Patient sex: M
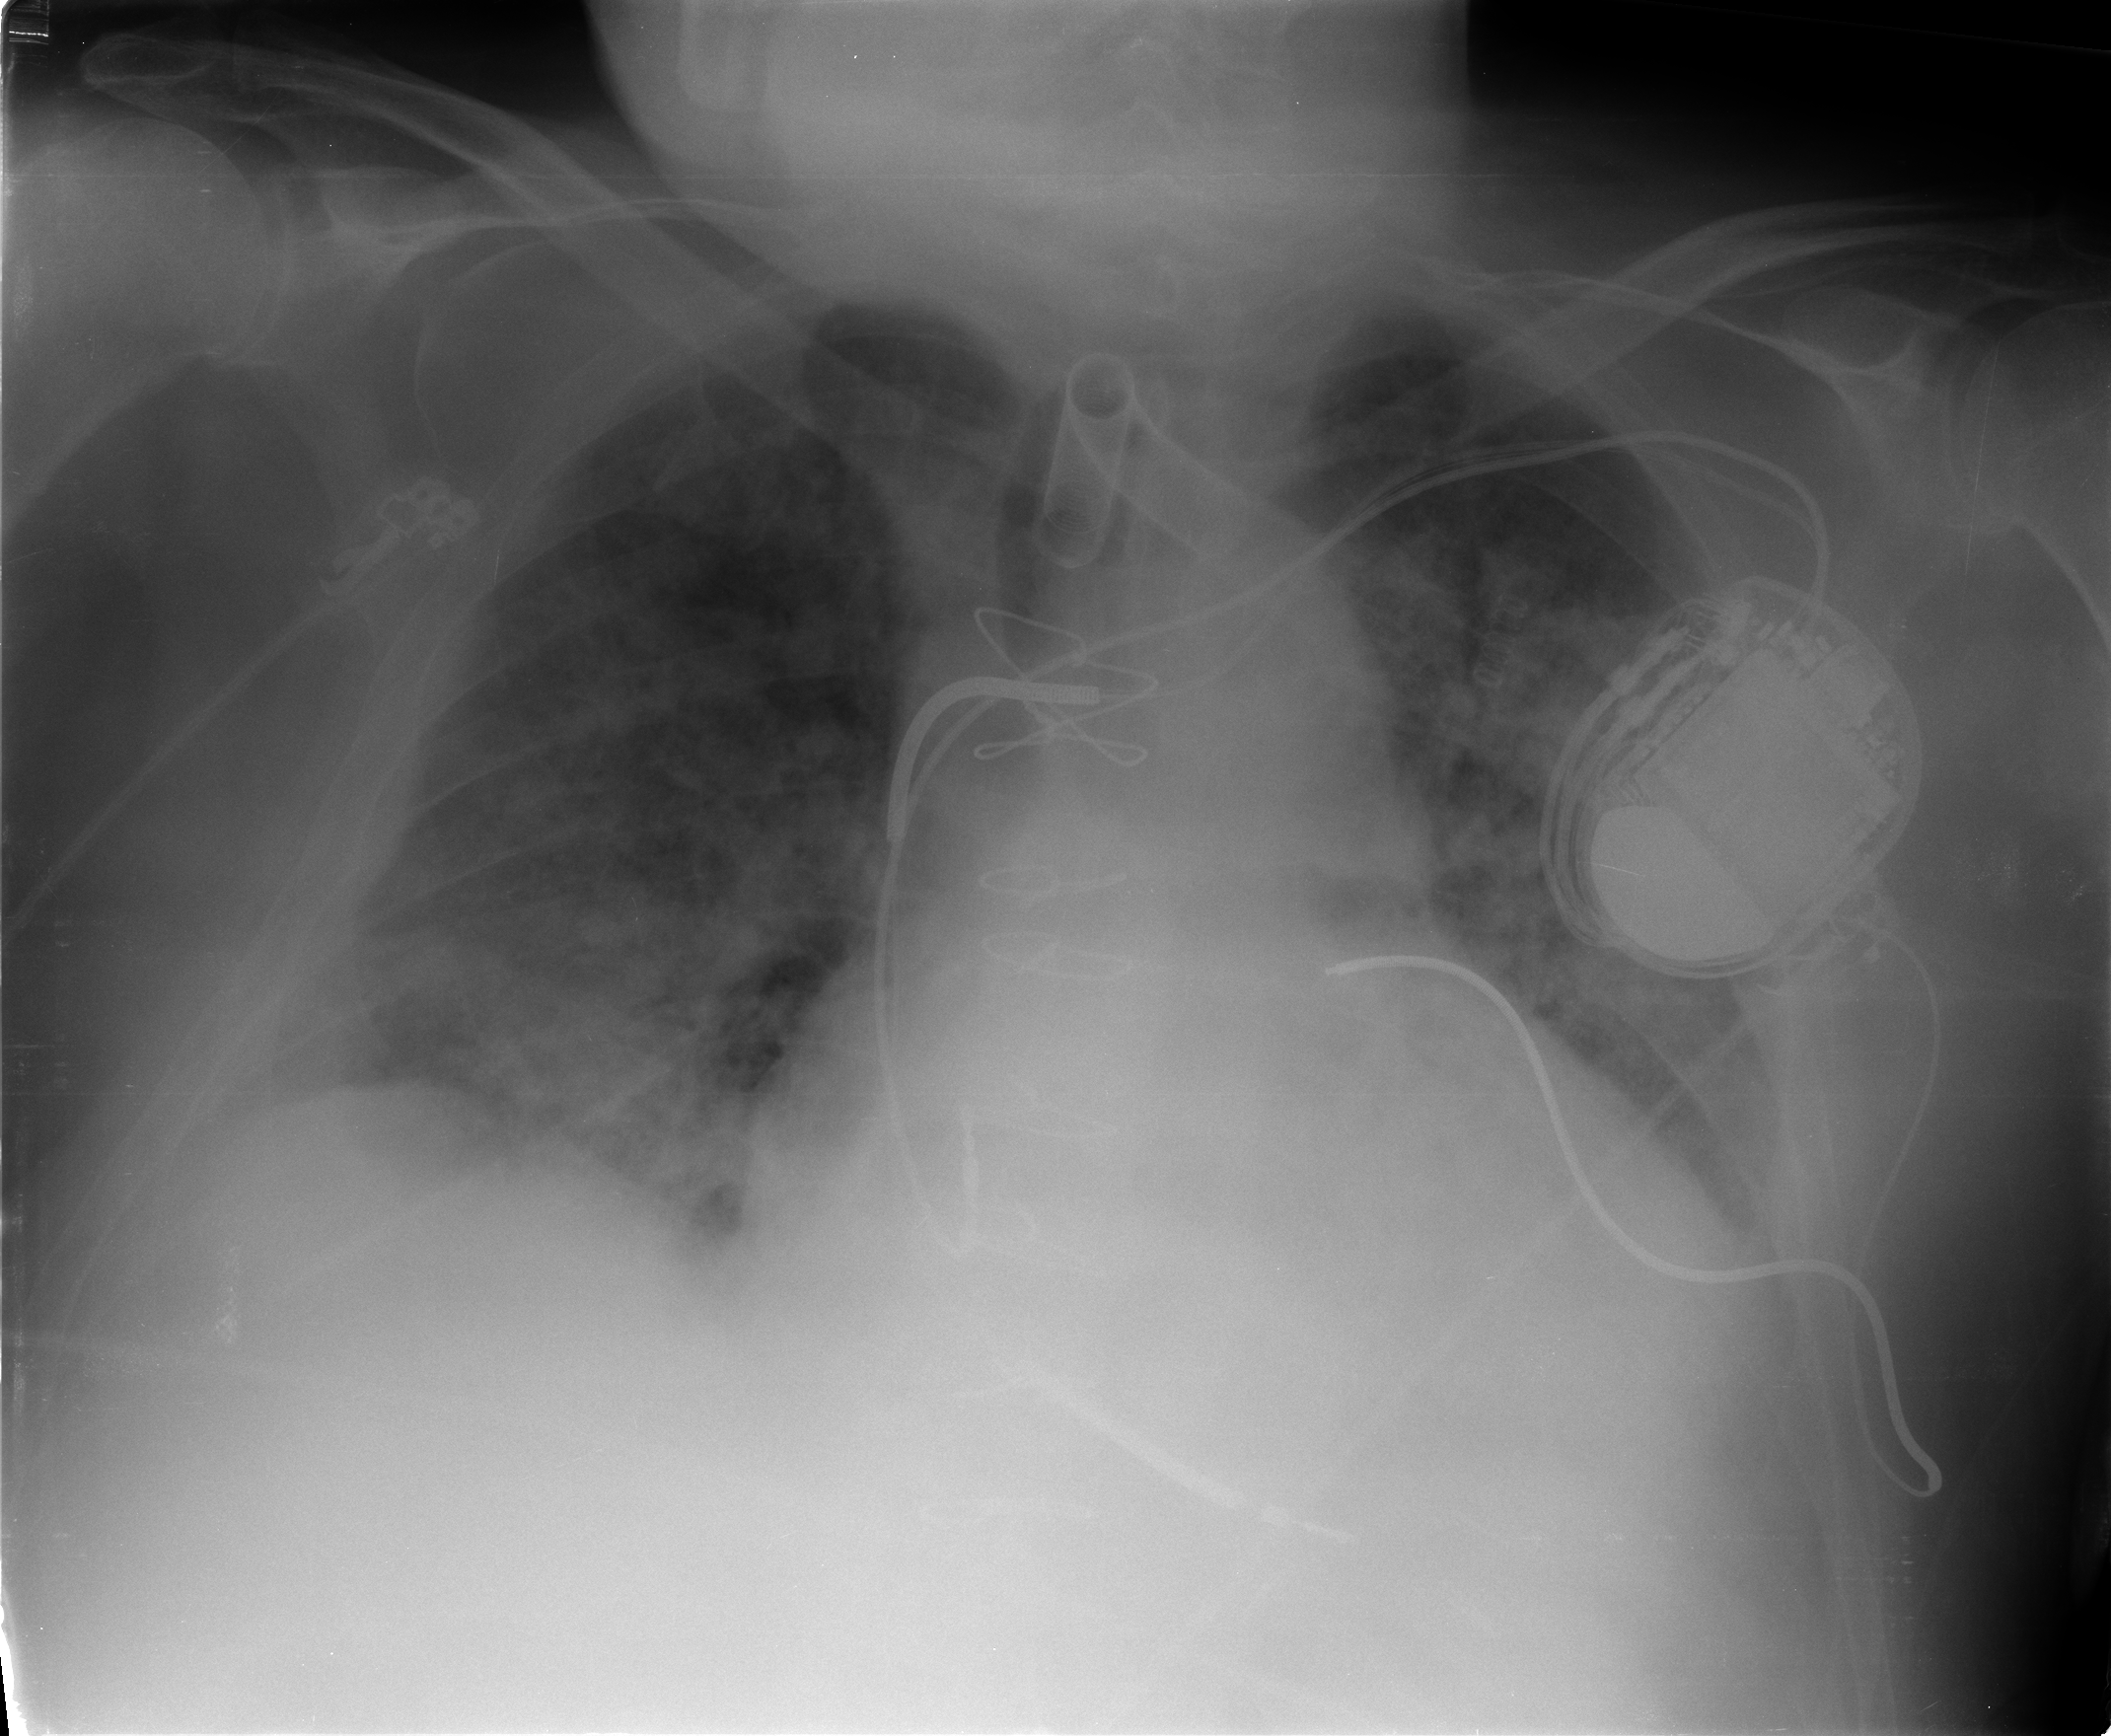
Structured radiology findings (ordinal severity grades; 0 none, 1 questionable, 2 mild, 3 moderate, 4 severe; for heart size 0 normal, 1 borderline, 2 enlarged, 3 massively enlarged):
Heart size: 2
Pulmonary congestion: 3
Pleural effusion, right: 0
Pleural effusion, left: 1
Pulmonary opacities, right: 3
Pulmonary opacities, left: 3
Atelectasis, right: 2
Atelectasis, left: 2